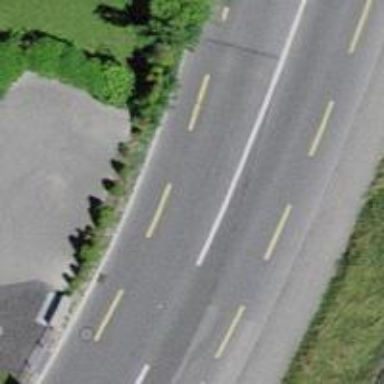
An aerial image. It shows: Secondary road with left-side cycle lane and sidewalk.